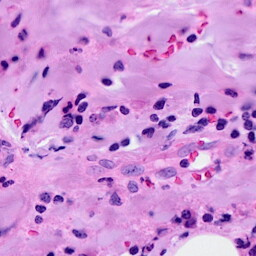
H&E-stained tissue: Breast